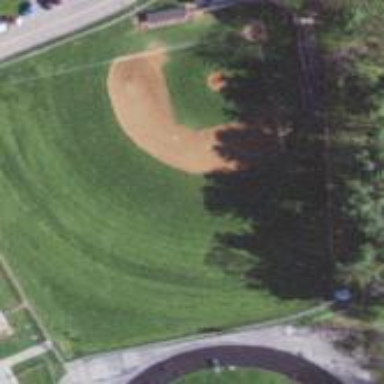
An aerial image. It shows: Baseball pitch for leisure land.